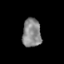
Tissue: skin
Cell type: Epithelial cells
Senescence score: 0.2467
Nuclear area (px): 520
Mean DAPI intensity: 137.612